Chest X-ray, PA view. Patient: 47 years old, sex F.
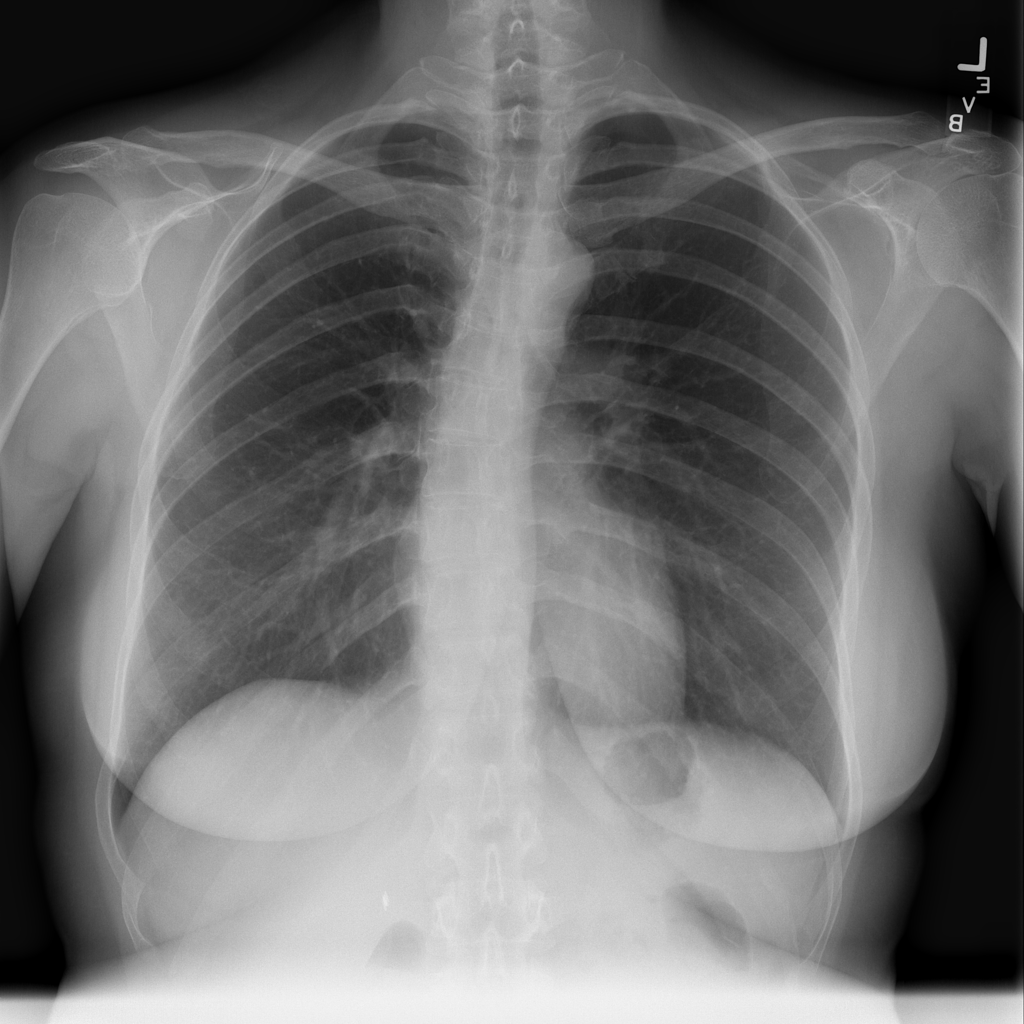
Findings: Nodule